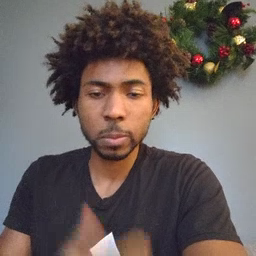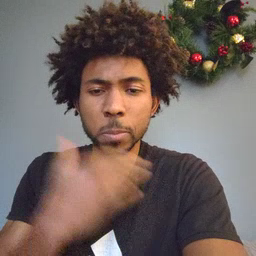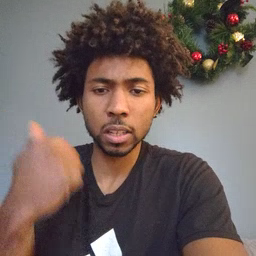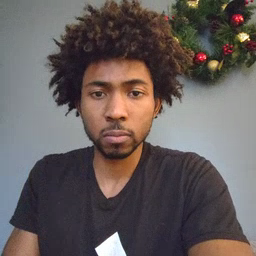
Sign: better